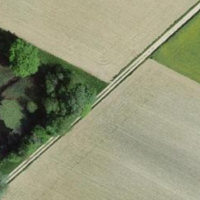
EUNIS habitat code: 52
Species observed at this site:
Symphoricarpos albus